Question: I have set background image to 'UINavigationController'.
'''
[self.navigationController.navigationBar setBackgroundImage:[UIImage imageNamed:@"NavigationBar.png"] forBarMetrics:UIBarMetricsDefault];
'''
And it appears like this. Why image is divided ? One can see the dark line. What was that ?

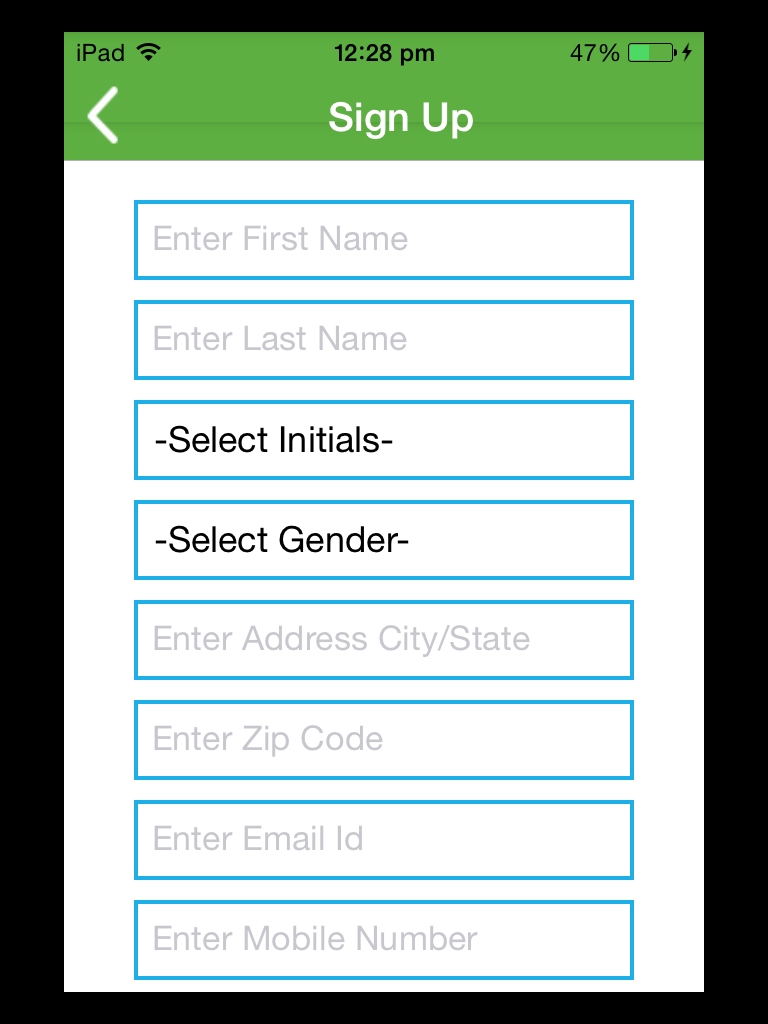
Answer: The line you see is the bottom of your image.
With iOS7, Navbar includes the status bar.
So one simple solution could be to just add 20px to the top of your background image.